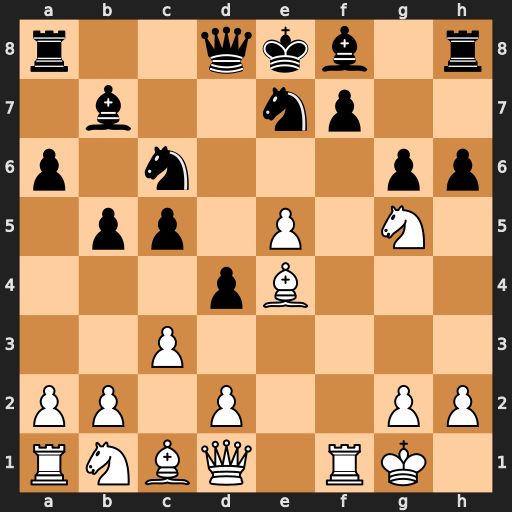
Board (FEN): r2qkb1r/1b2np2/p1n3pp/1pp1P1N1/3pB3/2P5/PP1P2PP/RNBQ1RK1
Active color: w
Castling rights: kq
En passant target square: -
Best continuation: Nxf7